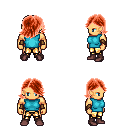
a pixel art fantasy rpg character, male body template, human, tanned skin, teal sleeveless shirt, gold greaves, red swoop hairstyle, cloth bracers, maroon shoes, four views (front, back, left, right), 2x2 character sprite sheet, small pixel art, hard edges, no anti-aliasing